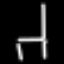
Label: chair